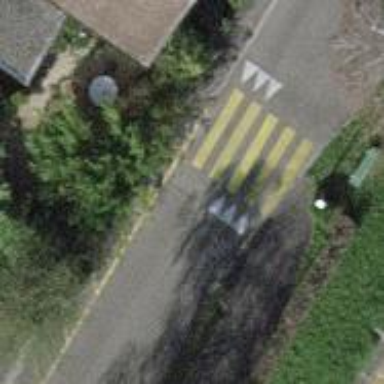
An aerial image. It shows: Marked crossing with traffic calming table and visible markings.